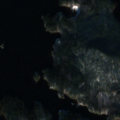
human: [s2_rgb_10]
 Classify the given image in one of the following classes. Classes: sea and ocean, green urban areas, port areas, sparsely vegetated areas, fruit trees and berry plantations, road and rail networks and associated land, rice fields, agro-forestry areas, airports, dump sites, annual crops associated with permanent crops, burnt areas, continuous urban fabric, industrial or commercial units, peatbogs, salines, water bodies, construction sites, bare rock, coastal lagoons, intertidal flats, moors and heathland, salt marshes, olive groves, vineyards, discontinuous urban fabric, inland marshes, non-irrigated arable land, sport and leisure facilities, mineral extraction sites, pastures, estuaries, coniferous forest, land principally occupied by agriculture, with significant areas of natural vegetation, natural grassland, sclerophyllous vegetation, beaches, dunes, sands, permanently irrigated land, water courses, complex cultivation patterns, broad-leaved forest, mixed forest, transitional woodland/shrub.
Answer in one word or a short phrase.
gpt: coniferous forest, water bodies